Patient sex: F
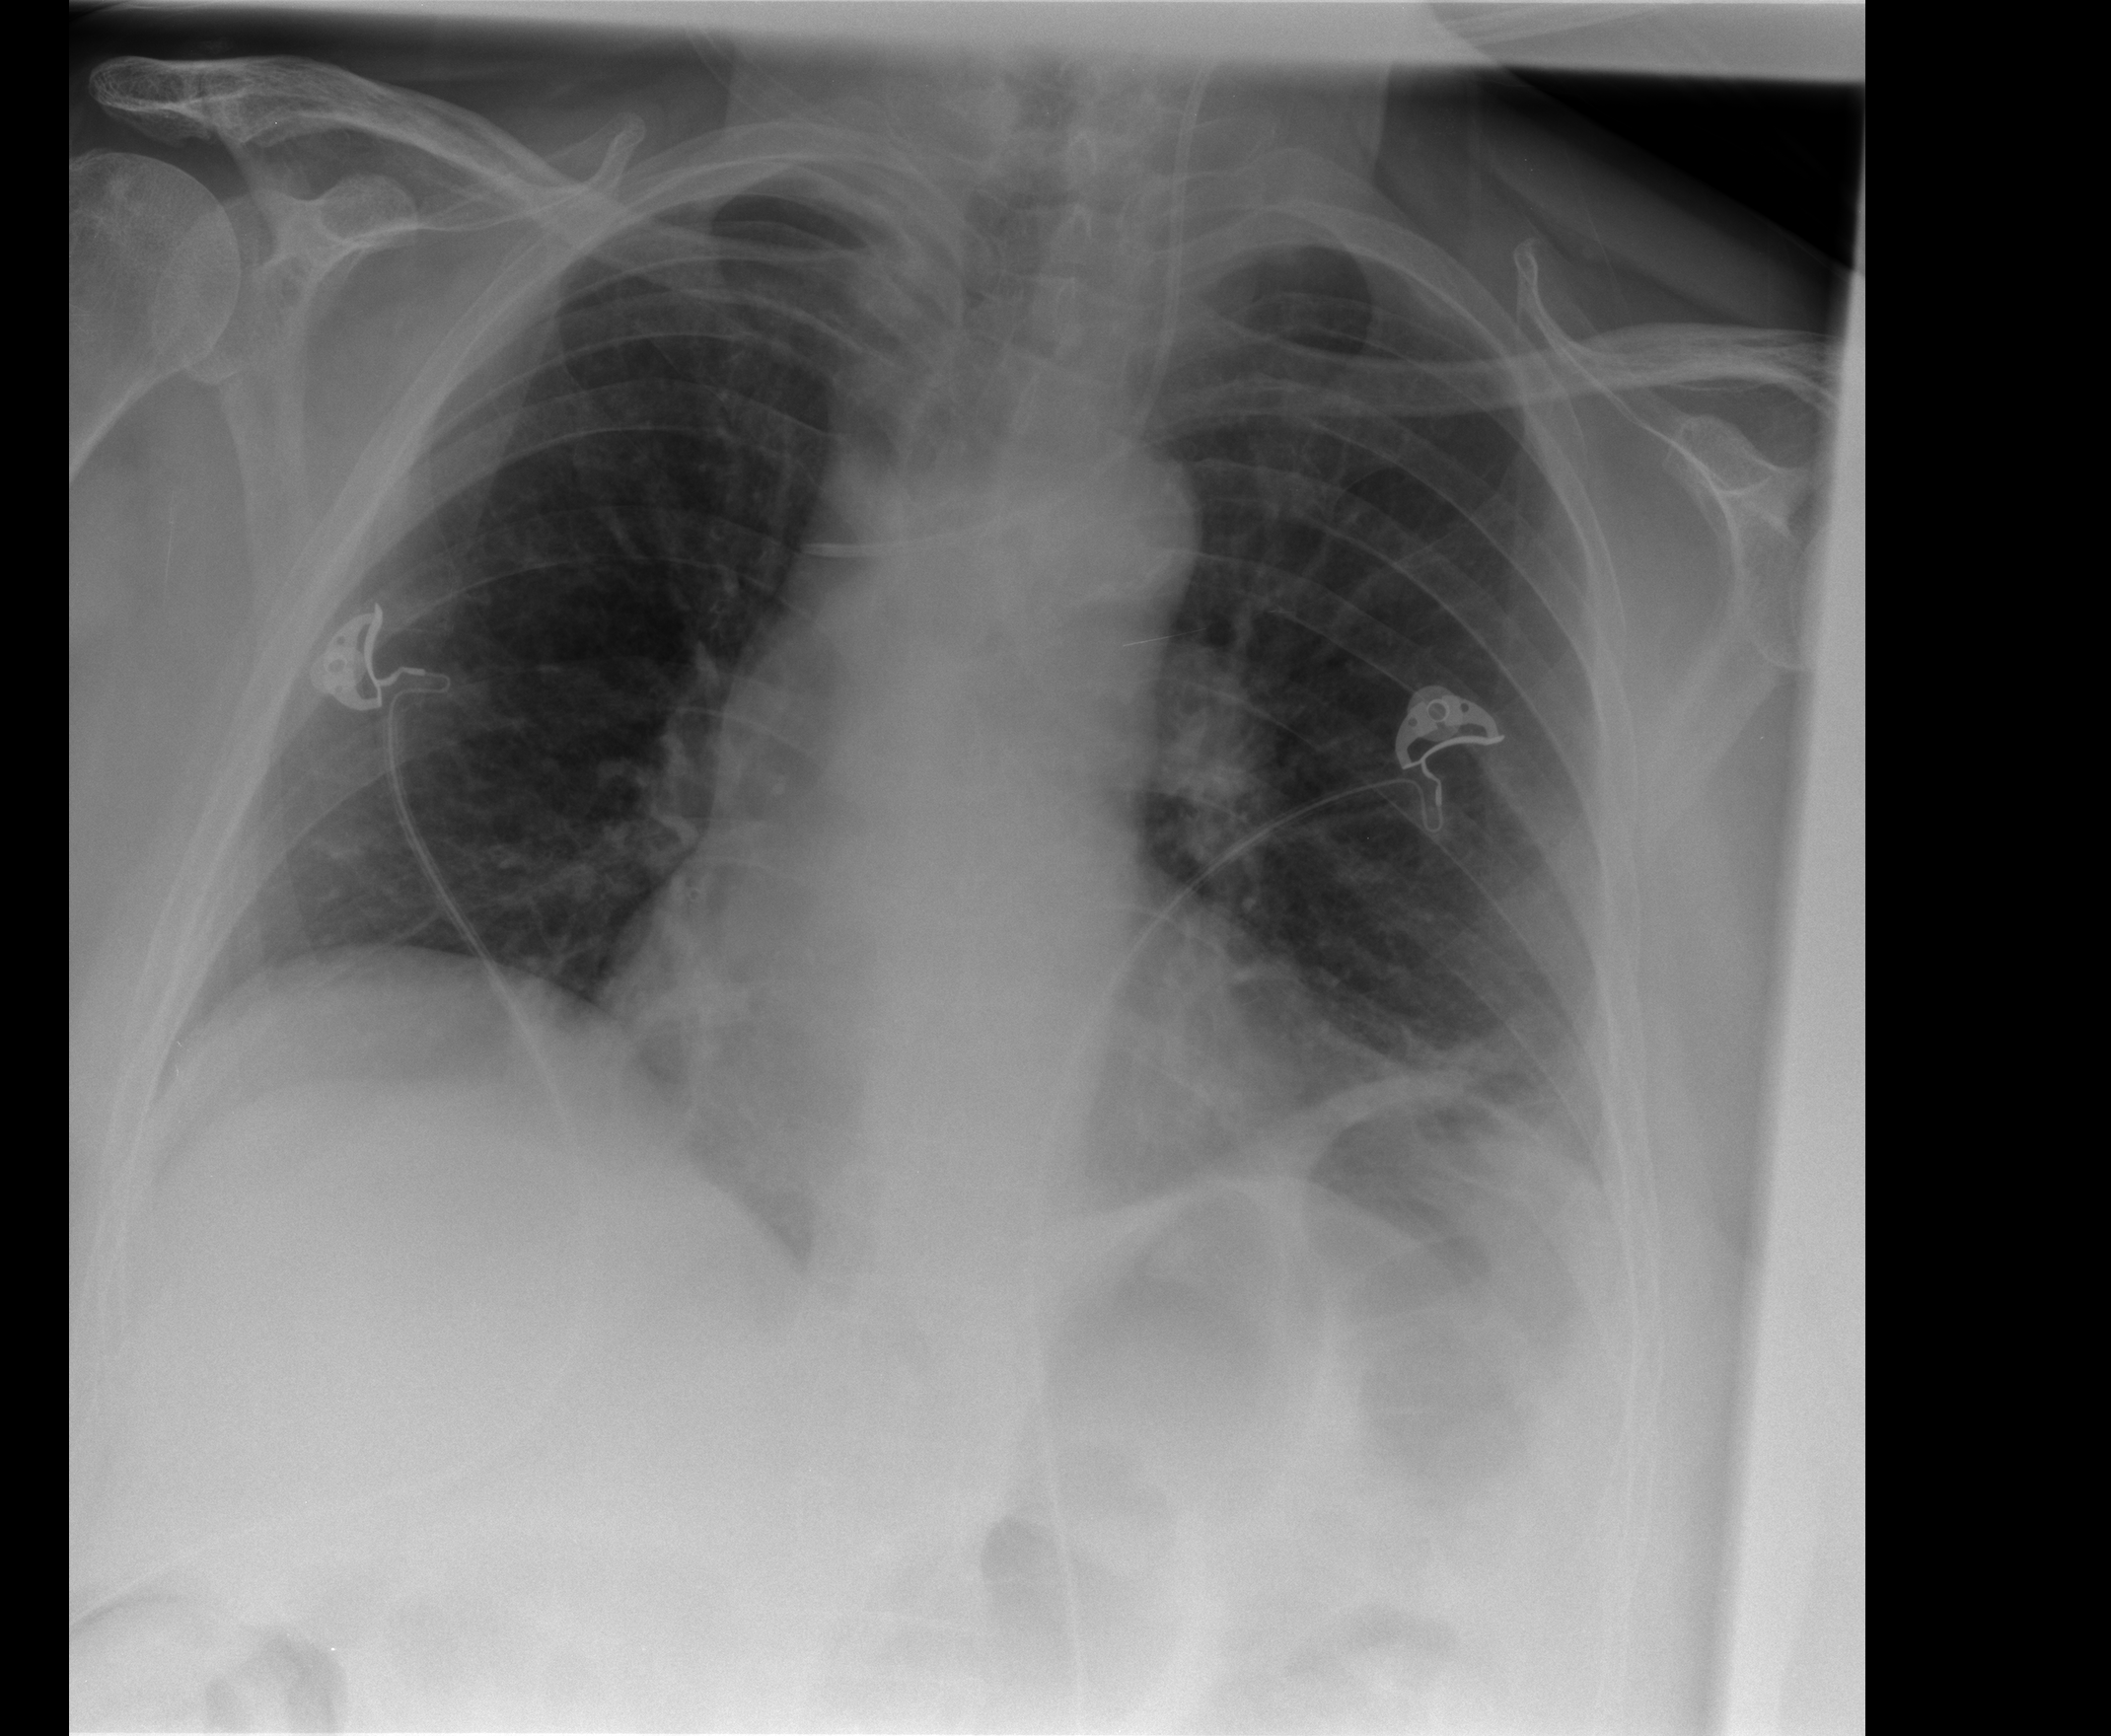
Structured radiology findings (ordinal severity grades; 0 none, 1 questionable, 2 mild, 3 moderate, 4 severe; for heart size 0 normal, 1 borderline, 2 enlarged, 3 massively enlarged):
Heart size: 0
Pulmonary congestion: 0
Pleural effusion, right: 0
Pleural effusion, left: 0
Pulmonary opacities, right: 0
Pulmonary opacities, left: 0
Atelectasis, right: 0
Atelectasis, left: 2